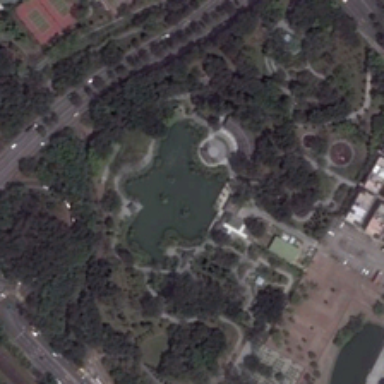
Many green trees and a pond are in a park near a road and some buildings .